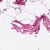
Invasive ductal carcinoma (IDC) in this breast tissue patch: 0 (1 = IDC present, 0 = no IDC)